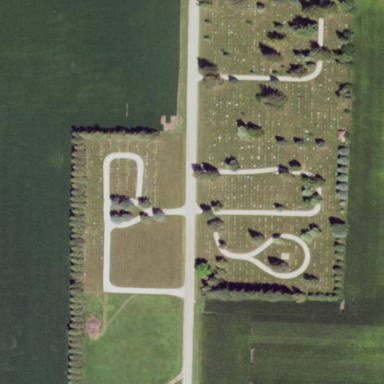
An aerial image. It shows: Cemetery.